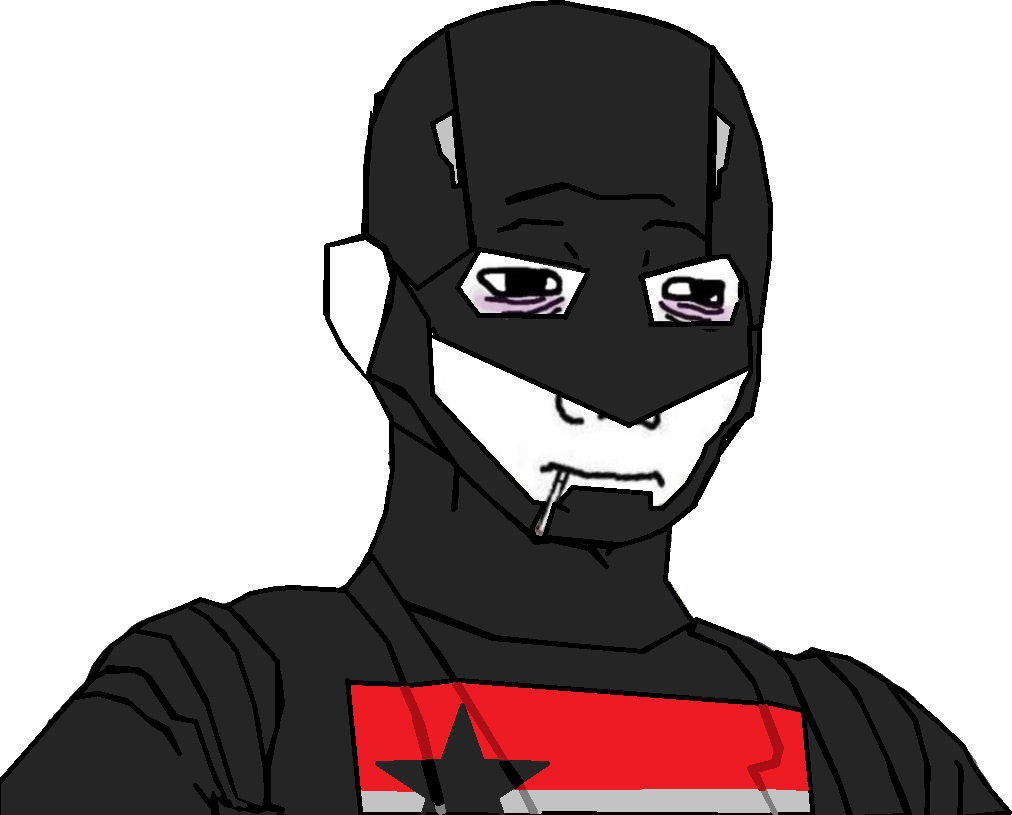
Label: 5_Doomer